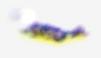
Label: Detritus